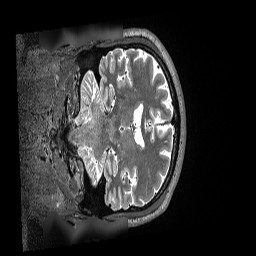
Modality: T2w
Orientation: coronal
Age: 53
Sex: male